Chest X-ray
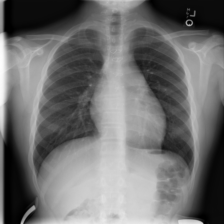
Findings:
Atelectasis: negative
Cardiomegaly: negative
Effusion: negative
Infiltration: negative
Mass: negative
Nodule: negative
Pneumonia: negative
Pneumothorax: negative
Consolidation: negative
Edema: negative
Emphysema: negative
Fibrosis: negative
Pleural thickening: negative
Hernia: negative